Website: walmart
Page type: account-selection
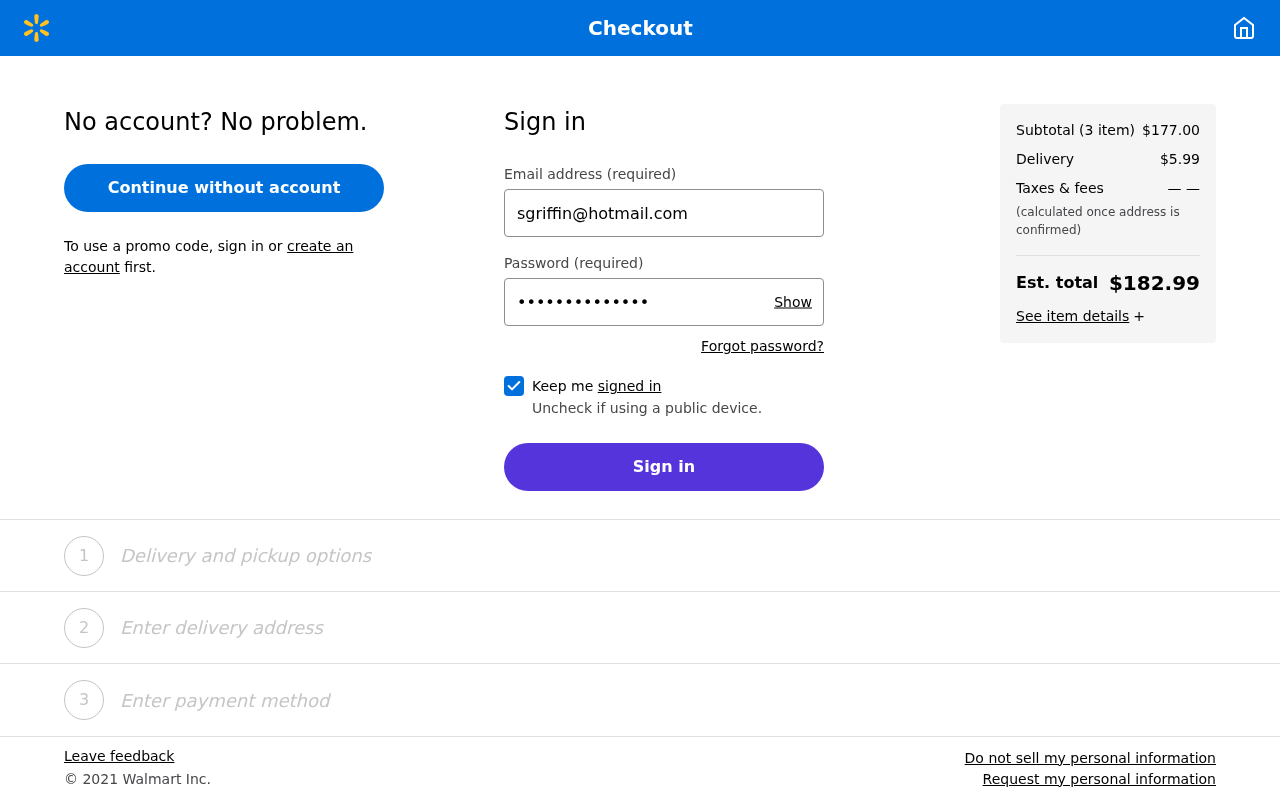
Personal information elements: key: PII_EMAIL
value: sgriffin@hotmail.com
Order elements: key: ORDER_NUM_ITEMS
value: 3
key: ORDER_SUBTOTAL
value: $177.00
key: ORDER_SHIPPING_COST
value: $5.99
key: ORDER_TOTAL
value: $182.99